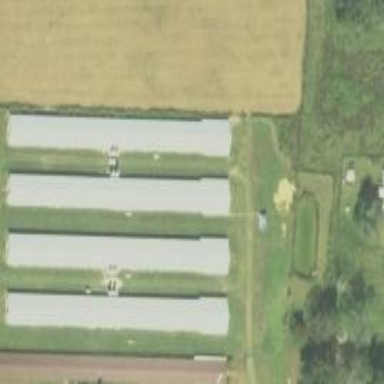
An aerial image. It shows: Poultry farmyard.